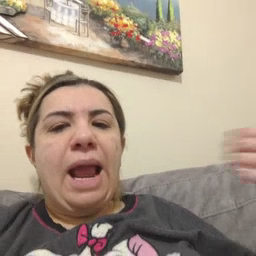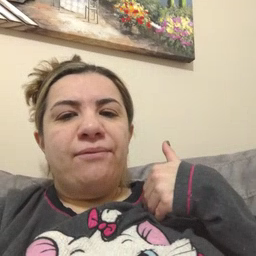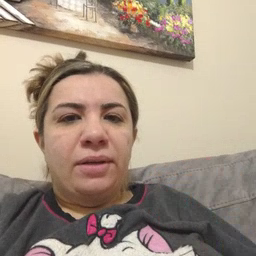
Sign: have